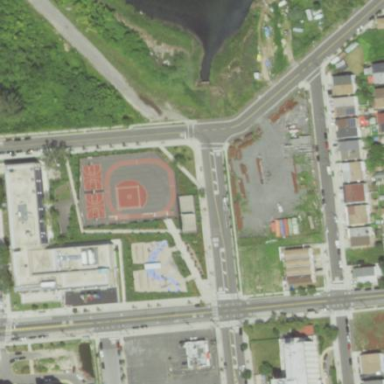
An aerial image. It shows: Playground area for leisure land.